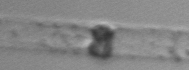
Label: Dactyliosolen_blavyanus